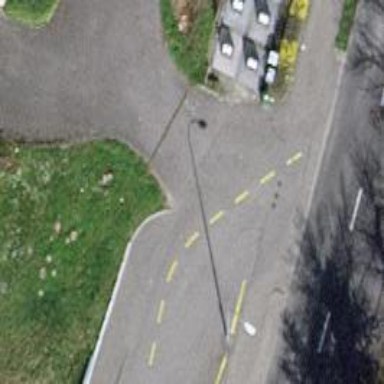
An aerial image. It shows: Asphalt sidewalk with platform for public transport. The platform has shelter.